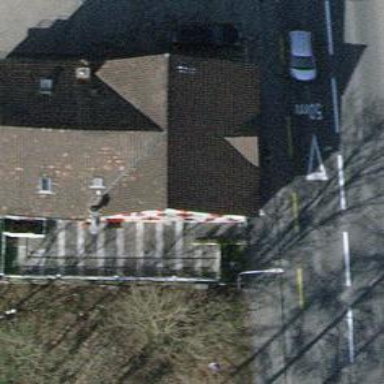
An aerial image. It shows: Restaurant.